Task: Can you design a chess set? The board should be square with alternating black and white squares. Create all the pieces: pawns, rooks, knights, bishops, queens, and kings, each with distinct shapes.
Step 5393:
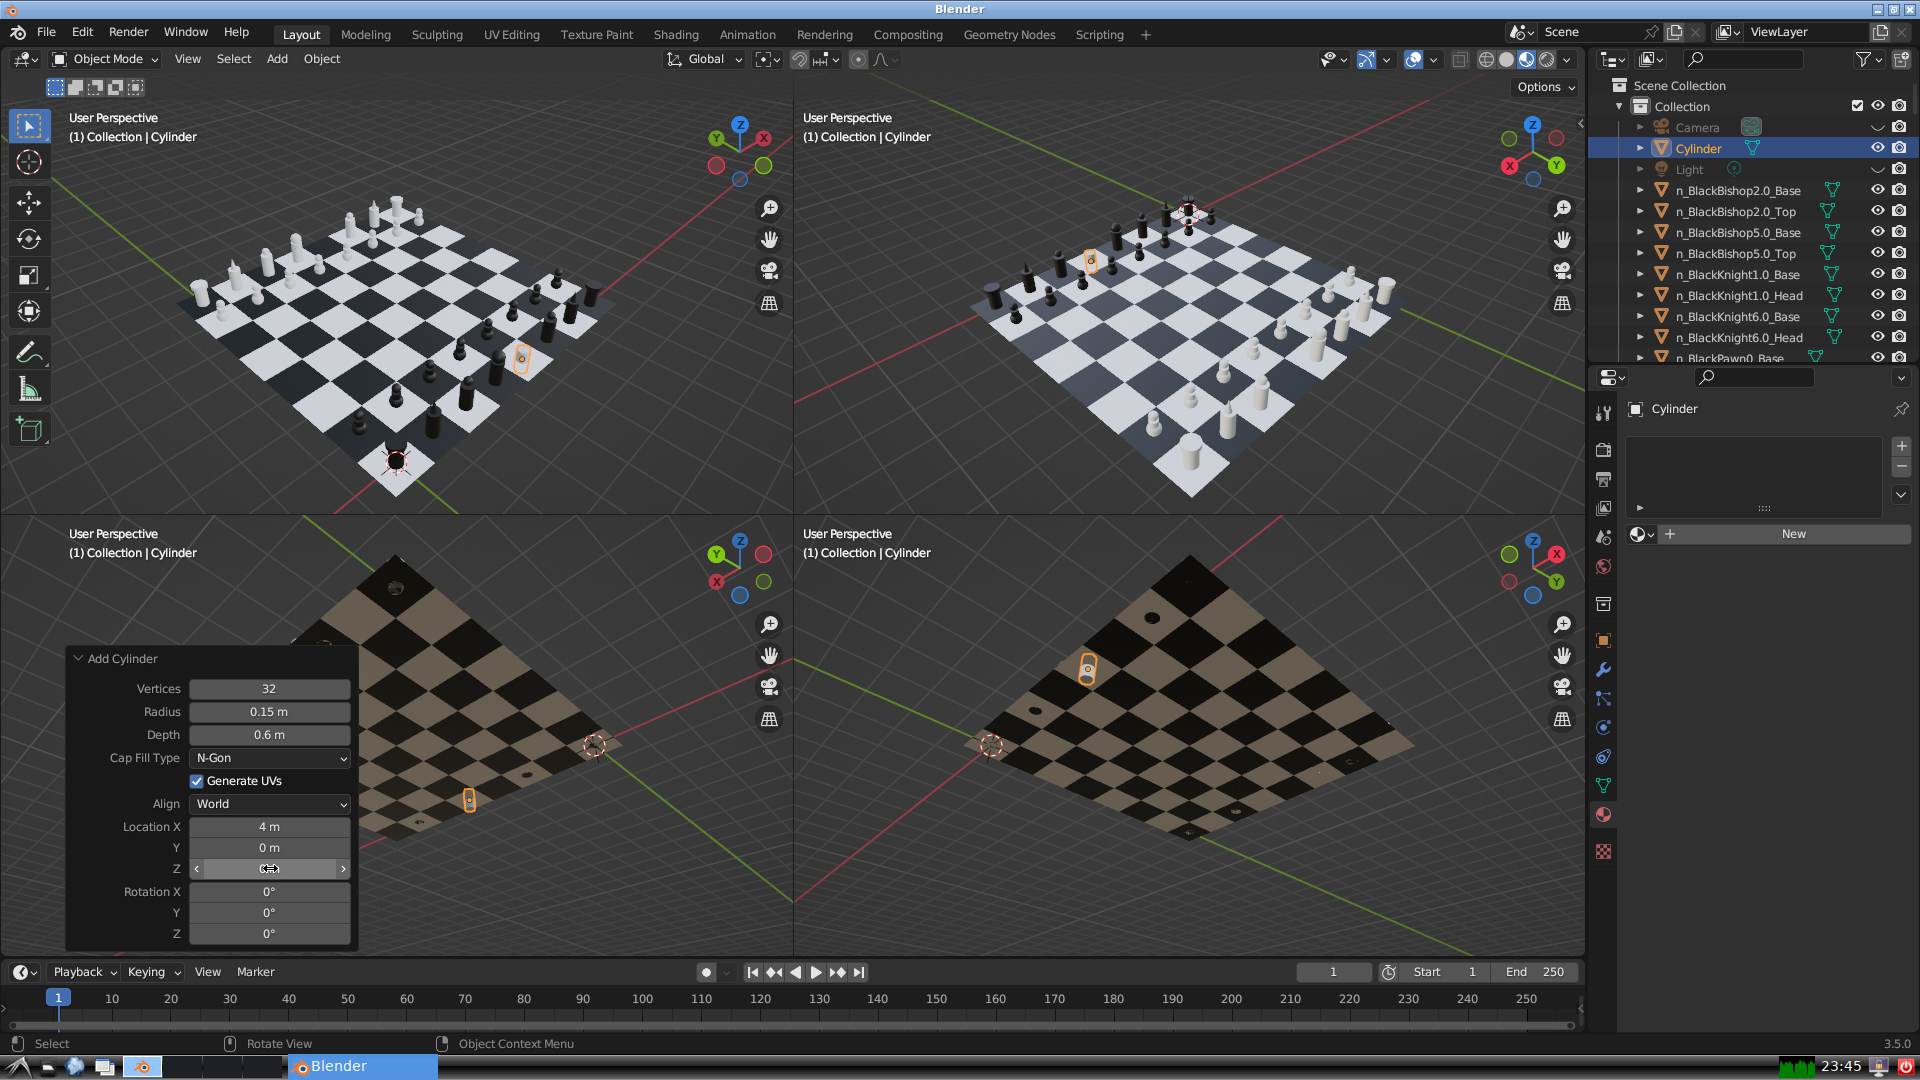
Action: click: no